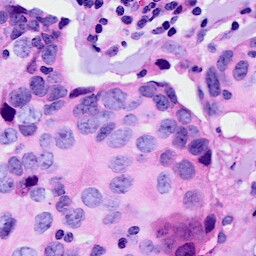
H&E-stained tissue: Breast